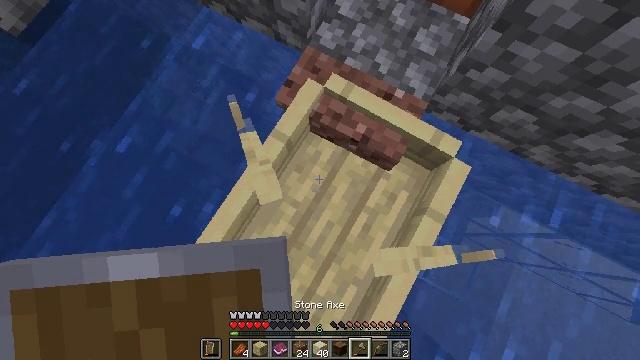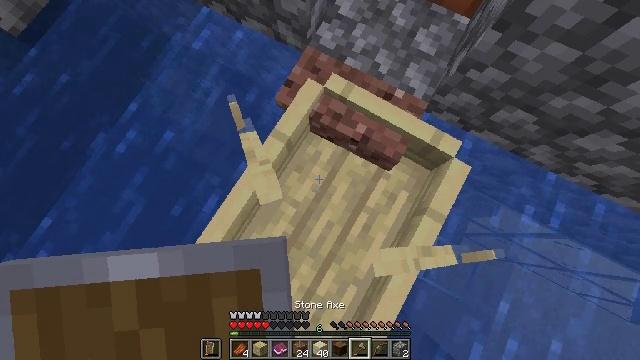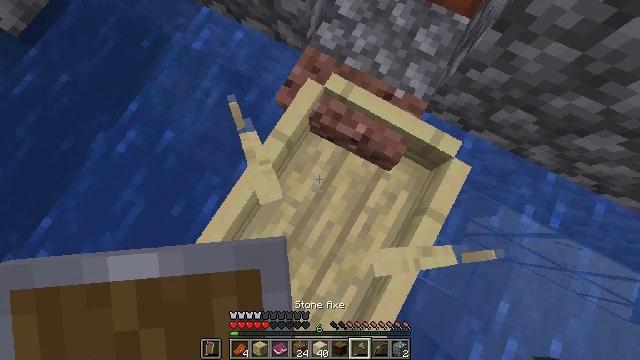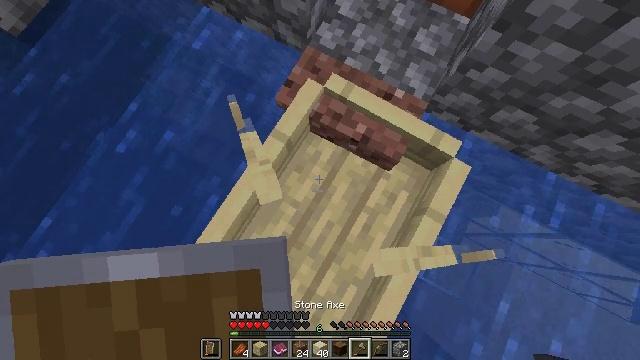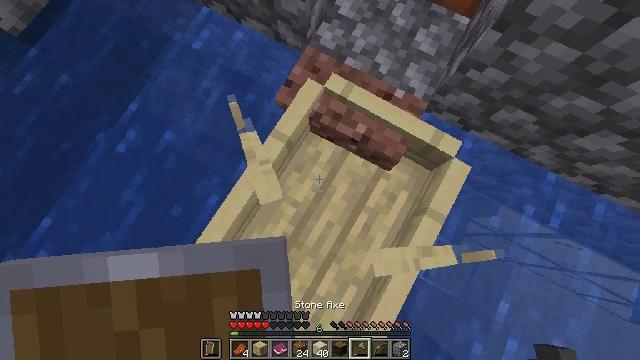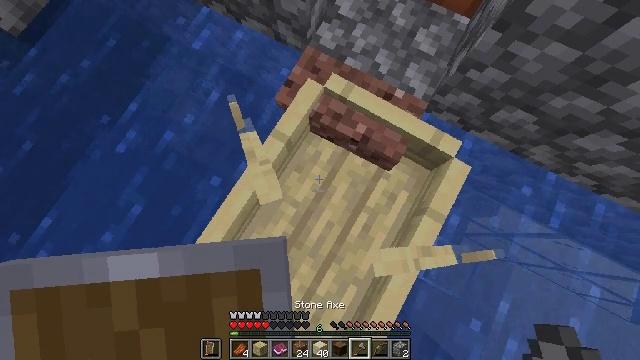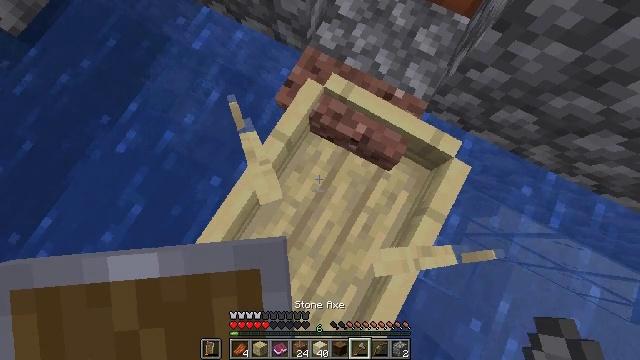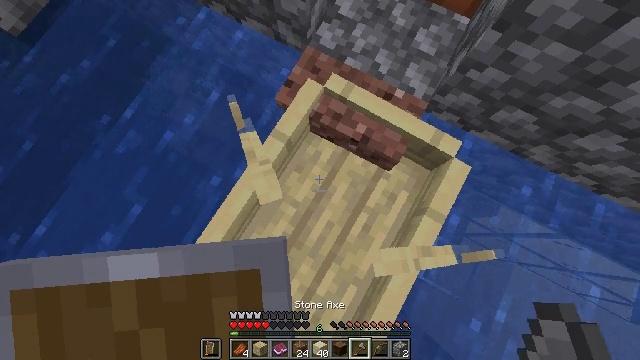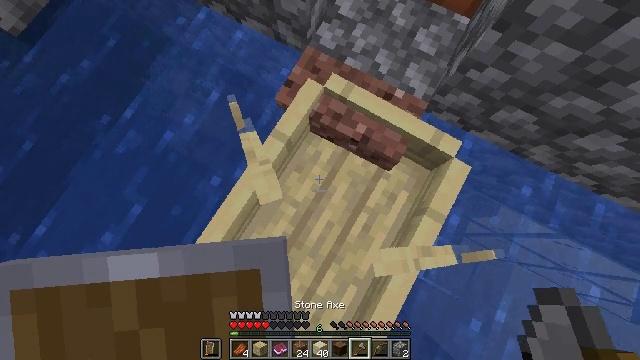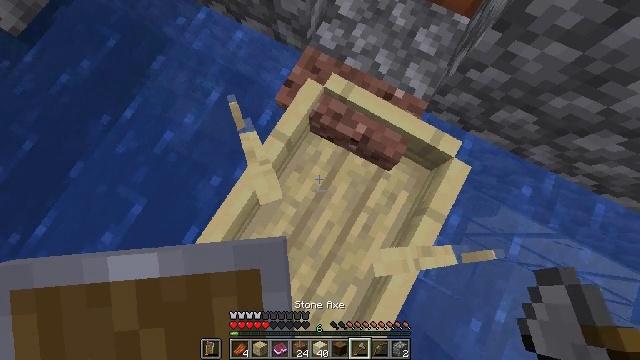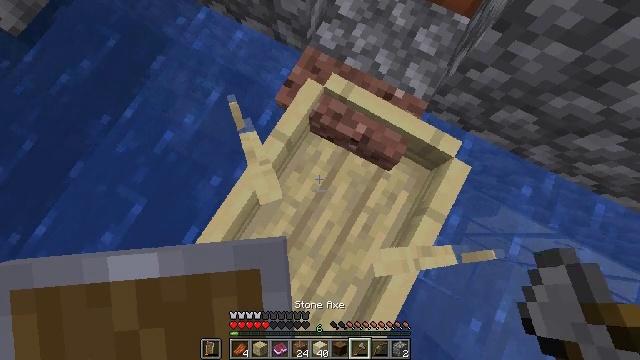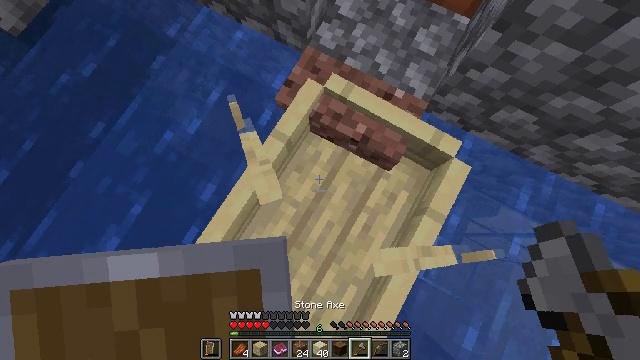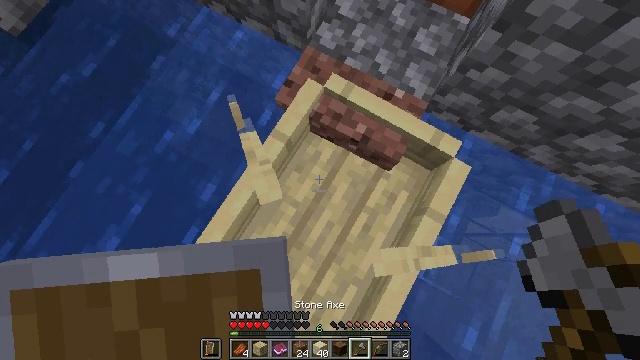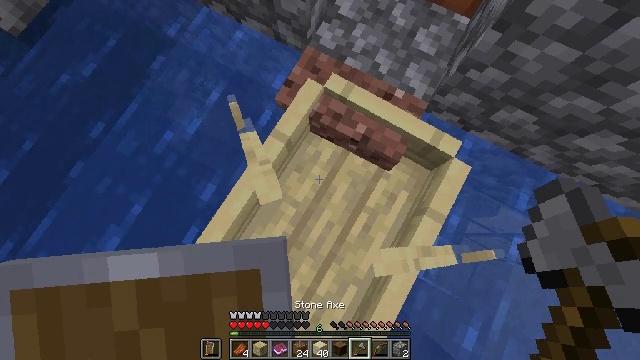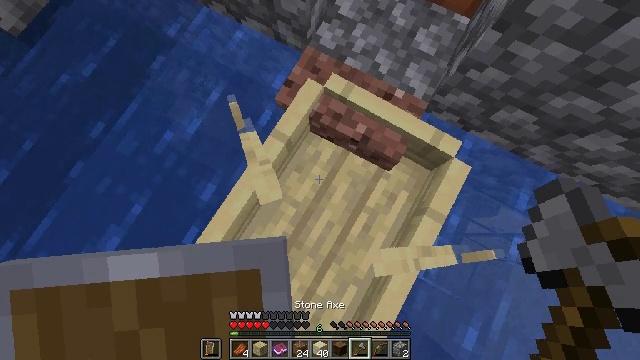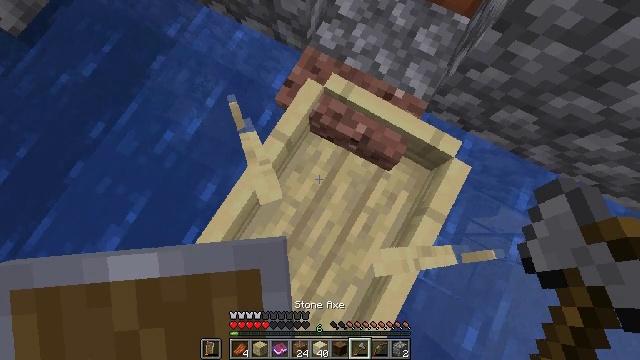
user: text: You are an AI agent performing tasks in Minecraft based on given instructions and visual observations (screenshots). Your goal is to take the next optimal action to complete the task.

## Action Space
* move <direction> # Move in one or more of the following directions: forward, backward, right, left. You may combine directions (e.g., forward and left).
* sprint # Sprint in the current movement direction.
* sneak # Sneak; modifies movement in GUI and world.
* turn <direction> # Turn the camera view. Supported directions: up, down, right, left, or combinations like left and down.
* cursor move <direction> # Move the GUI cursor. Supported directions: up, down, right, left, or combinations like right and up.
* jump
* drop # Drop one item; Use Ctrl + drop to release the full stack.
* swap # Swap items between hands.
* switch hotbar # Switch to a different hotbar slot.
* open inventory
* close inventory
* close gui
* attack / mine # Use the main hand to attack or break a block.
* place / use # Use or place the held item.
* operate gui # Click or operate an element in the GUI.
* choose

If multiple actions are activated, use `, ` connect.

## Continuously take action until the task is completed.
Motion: motion action
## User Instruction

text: Mine packed ice from icy biomes.
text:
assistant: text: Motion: no_op
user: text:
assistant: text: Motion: no_op
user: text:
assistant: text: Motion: no_op
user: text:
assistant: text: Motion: no_op
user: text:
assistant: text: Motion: no_op
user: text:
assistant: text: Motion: no_op
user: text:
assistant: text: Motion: no_op
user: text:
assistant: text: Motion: no_op
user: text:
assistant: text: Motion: no_op
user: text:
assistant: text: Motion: no_op
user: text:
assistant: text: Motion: no_op
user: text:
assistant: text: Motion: no_op
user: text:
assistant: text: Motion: no_op
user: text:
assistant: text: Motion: no_op
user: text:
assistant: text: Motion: no_op
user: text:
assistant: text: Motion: no_op
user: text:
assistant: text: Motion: no_op
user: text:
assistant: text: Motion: no_op
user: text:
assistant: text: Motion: no_op
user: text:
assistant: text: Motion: no_op
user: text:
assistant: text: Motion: no_op
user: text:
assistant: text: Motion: no_op
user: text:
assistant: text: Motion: no_op
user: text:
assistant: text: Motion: no_op
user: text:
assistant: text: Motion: no_op
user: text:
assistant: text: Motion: no_op
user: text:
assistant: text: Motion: no_op
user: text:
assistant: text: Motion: no_op
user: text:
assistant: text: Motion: no_op
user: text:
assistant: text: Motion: no_op